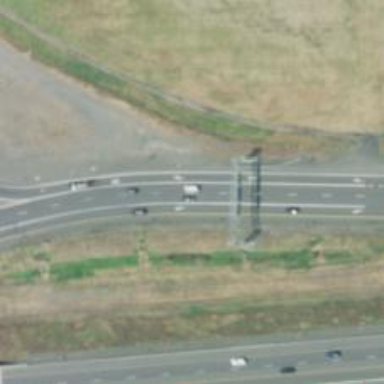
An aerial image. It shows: Primary highway.